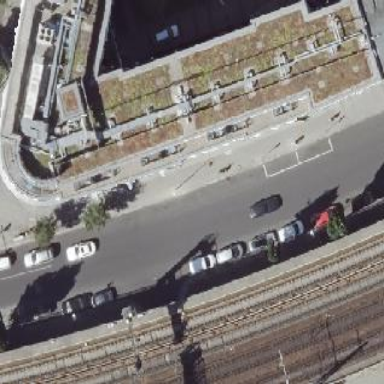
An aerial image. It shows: Viaduct building with flat roof.